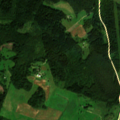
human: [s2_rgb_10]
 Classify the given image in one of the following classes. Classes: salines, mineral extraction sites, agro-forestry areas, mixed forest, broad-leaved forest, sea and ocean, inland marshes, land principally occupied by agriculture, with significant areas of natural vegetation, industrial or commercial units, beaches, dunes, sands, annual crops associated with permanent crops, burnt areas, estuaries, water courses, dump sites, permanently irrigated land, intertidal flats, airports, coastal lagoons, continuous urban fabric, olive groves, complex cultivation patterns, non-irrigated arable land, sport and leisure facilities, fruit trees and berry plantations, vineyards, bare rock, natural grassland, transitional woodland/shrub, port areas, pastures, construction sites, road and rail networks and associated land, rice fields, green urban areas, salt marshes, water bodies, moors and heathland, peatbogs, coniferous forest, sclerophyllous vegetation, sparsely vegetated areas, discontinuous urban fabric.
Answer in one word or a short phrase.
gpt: non-irrigated arable land, pastures, land principally occupied by agriculture, with significant areas of natural vegetation, mixed forest